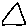
Label: triangle